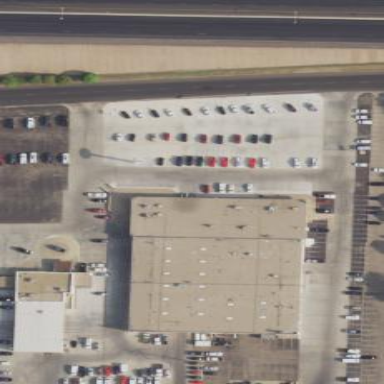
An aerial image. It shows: Building housing car shop.